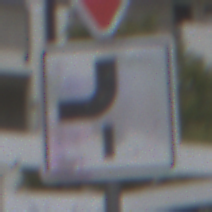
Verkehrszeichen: VerlaufVorfahrtsstrasse7
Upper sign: VorfahrtGewaehren
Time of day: Midday
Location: Outdoor (Urban)
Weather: Overcast
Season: NotSpecified
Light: Natural